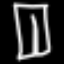
Label: pants